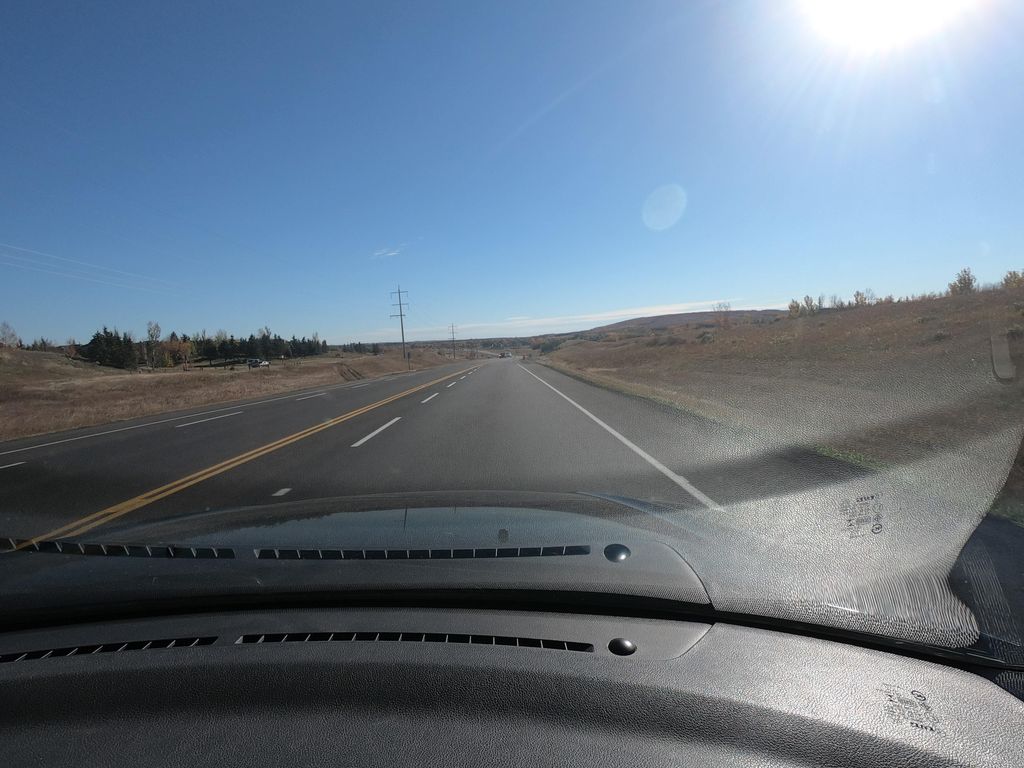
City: calgary